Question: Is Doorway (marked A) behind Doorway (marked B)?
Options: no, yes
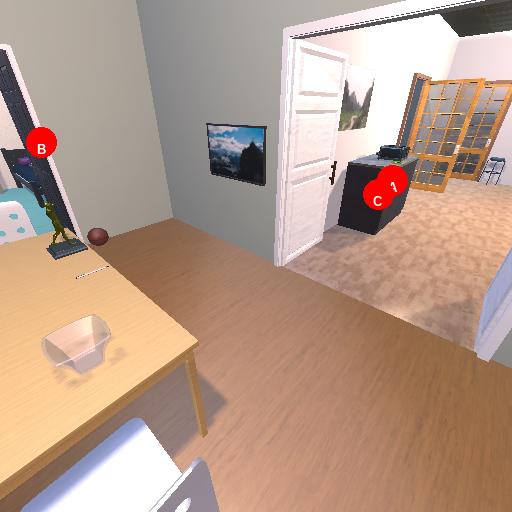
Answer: no